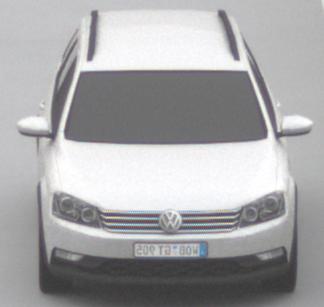
Make: VW
Model: Passat Alltrack 1.8 TSI
Detailed model: Passat (B7) Alltrack
Model produced from: 2012/03
Model produced until: 2013/06
Doors: 5
Color: white
Road condition: dry road
Daytime: morning or afternoon
Contrast: low contrast